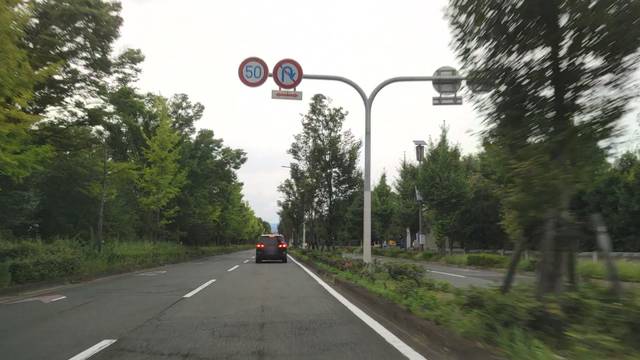
Region: Japan
Coordinates: 35.019, 135.772